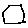
Label: hexagon